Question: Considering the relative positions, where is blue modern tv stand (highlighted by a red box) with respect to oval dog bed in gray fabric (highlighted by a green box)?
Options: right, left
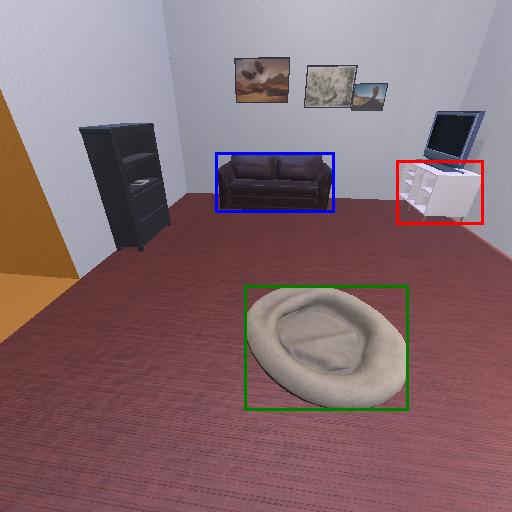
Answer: right